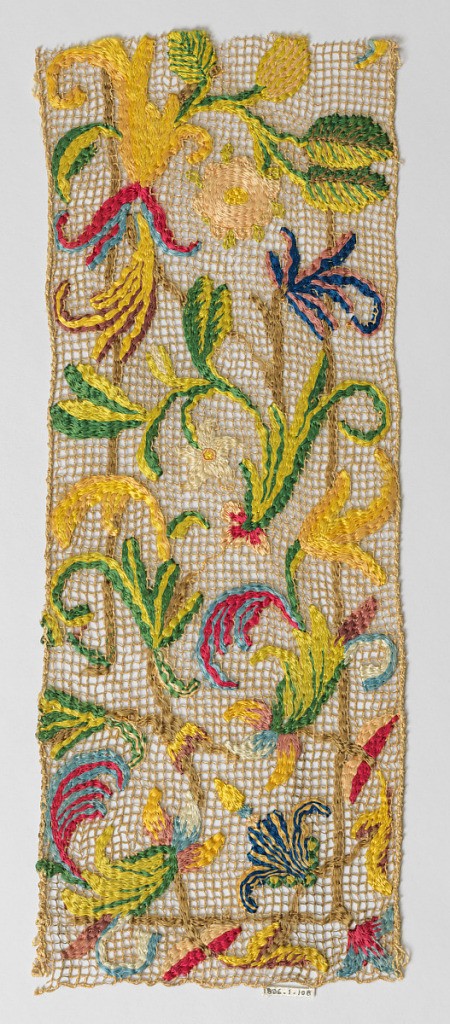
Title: Fragment
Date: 17th century
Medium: silk, linen net foundation Technique: embroidery on hand knotted net Label: Silk embroidery on hand-knotted linen net
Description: Large-scale multicolored scrolling floral design on light brown knotted net.